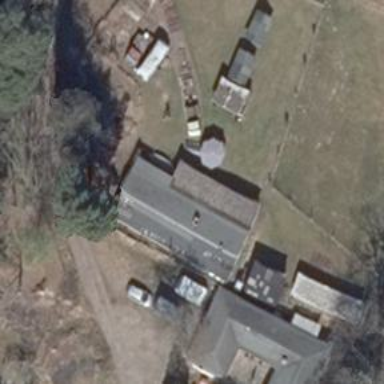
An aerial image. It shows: Gray building with gabled roof.